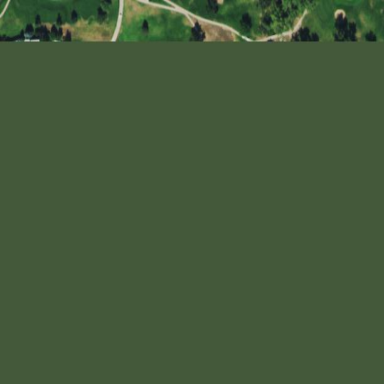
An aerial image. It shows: Area with grass used as rough in golf course.